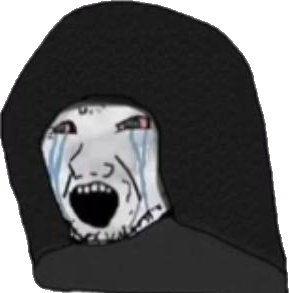
Label: 5_Soyjak